Field crop: maize
Growth stage: 2
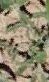
Species: atriplex